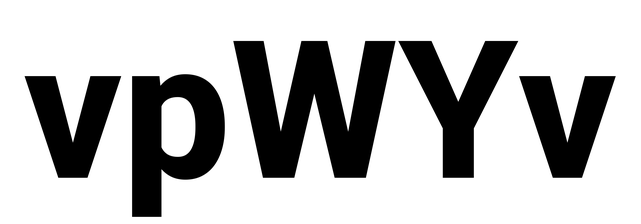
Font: Roboto_ExtraBold